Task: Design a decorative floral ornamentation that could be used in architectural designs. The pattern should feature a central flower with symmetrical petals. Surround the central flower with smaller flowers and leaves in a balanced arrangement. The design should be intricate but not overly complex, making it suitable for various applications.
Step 160:
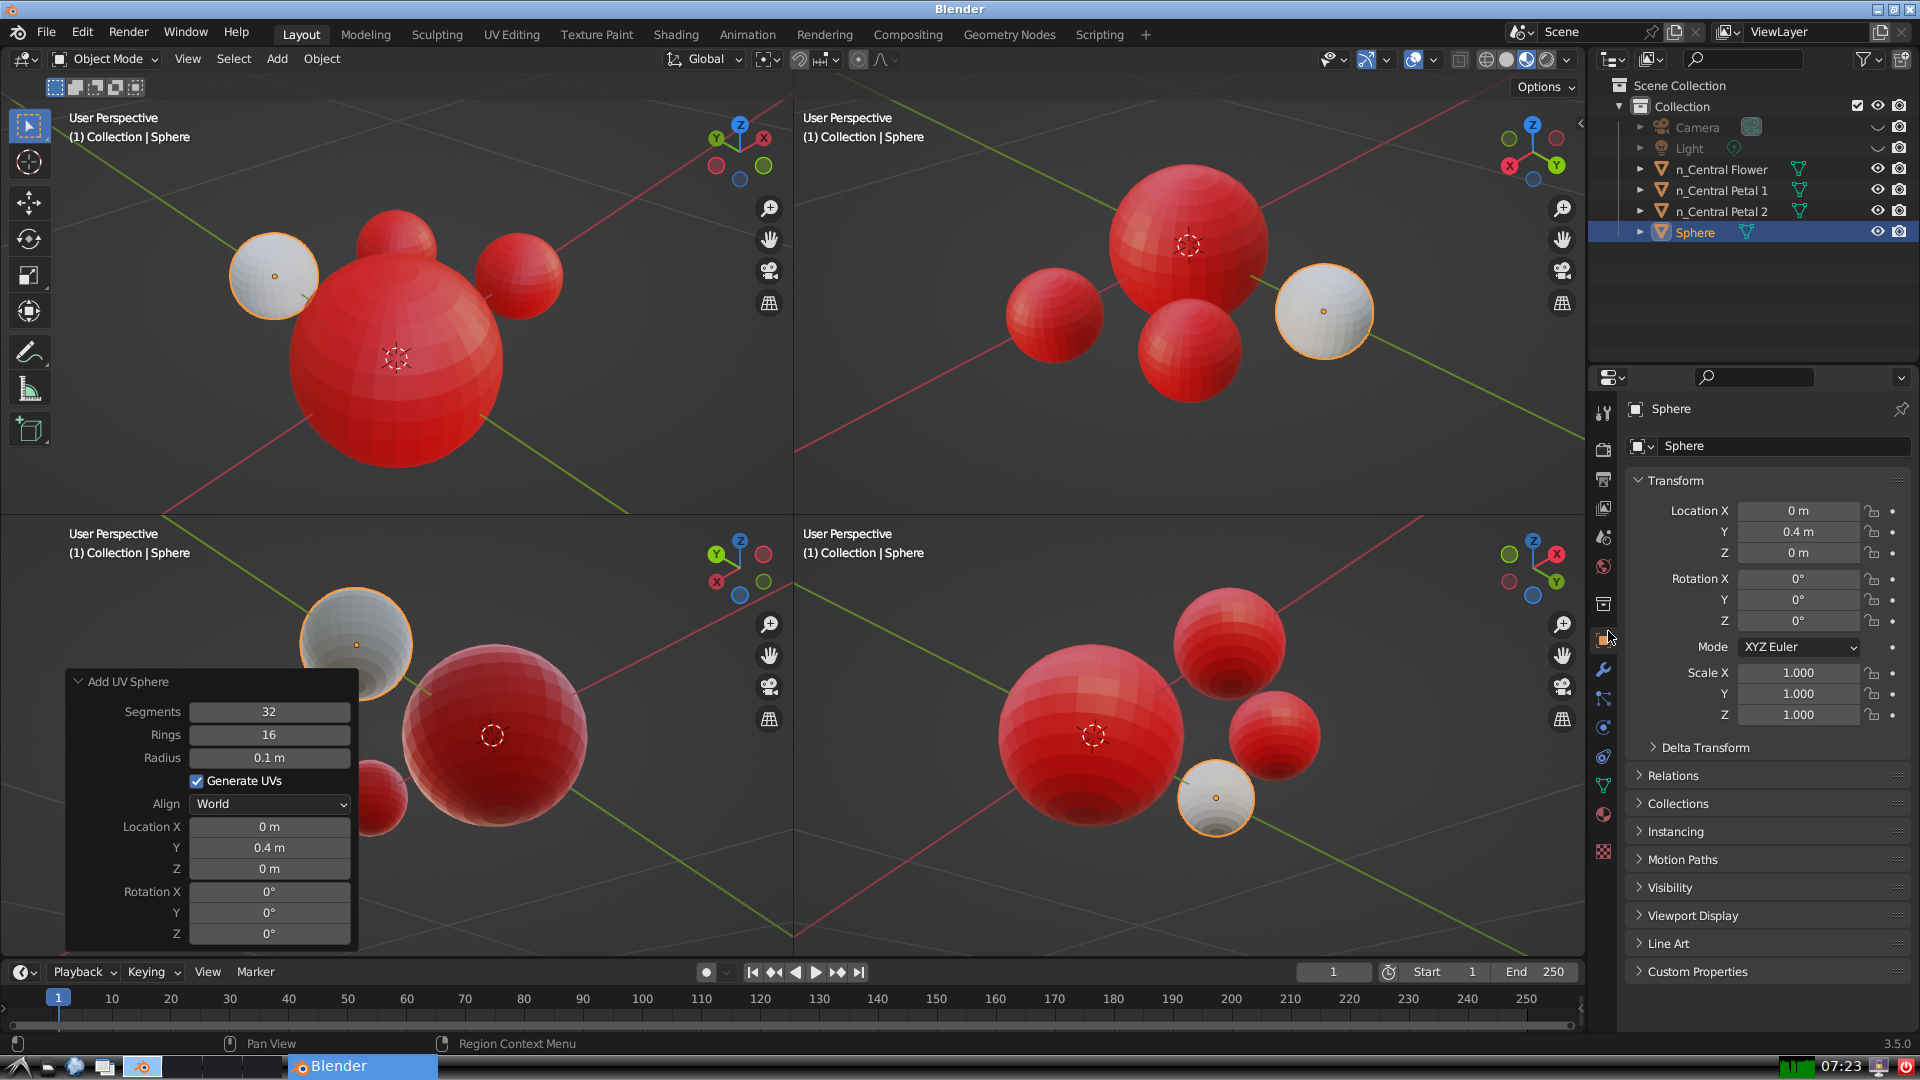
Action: {"mouse_move": [1732, 445]}